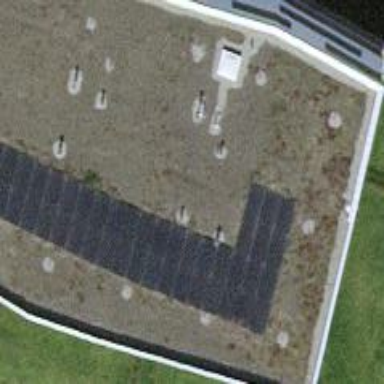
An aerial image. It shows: Solar power generator utilizing photovoltaic technology with solar photovoltaic panels.